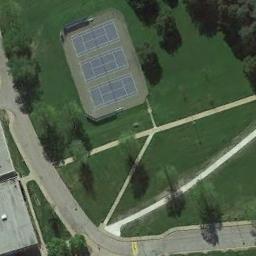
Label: tennis_court